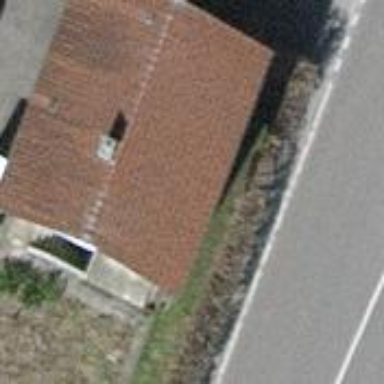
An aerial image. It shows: Detached building with gabled roof.